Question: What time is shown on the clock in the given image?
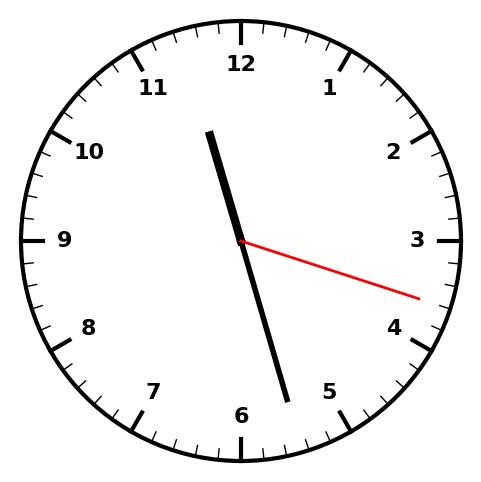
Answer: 11:27:18